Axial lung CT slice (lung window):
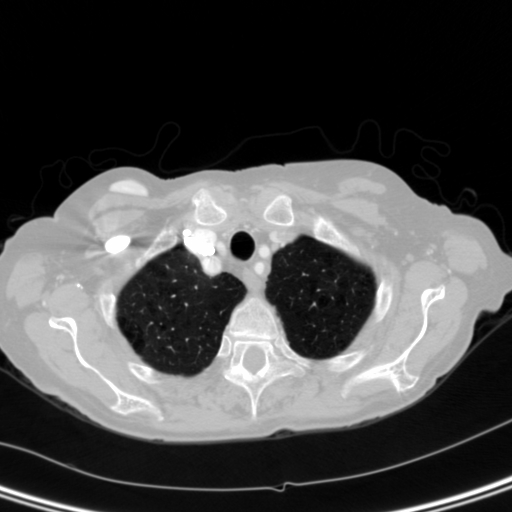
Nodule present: no